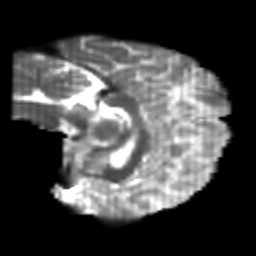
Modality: T2w
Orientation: sagittal
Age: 25
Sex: female
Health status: healthy
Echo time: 0.074 s